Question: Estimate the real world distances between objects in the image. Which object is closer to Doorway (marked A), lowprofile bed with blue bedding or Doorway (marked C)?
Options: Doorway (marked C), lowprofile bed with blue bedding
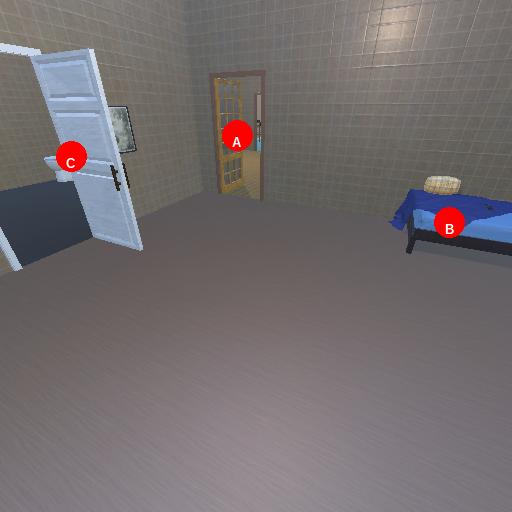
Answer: Doorway (marked C)